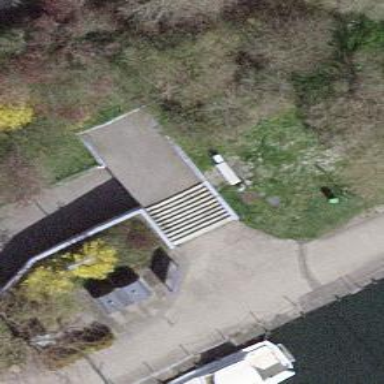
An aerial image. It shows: Tunnel footway.